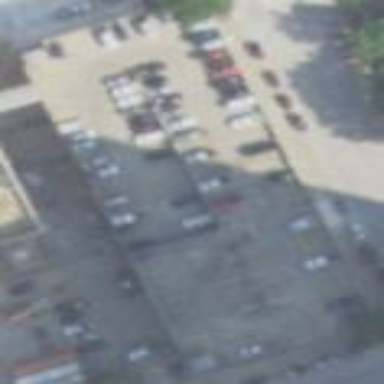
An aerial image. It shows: Multi-storey parking building.